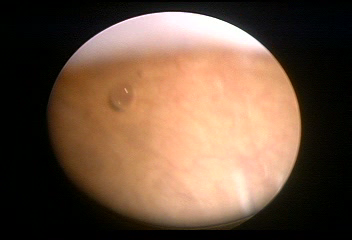
Modality: WLC
Class: Foreign bodies
Subclass: AirBubble
Bladder cancer association: No
Annotated structures: Air bubble